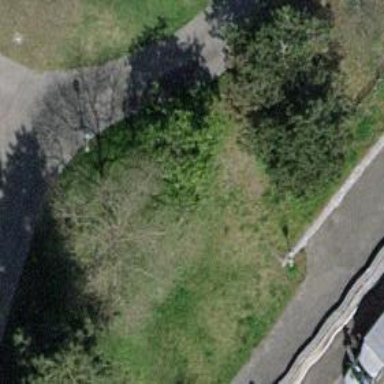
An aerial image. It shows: Evergreen needle-leaved tree.